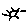
Label: sun